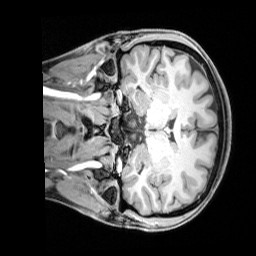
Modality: T1w
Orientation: coronal
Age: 34
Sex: female
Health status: healthy
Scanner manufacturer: siemens
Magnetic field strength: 3 T
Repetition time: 1.65 s
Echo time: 0.00182 s